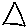
Label: triangle